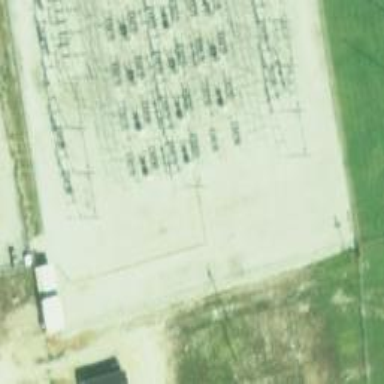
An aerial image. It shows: Switch for power supply.